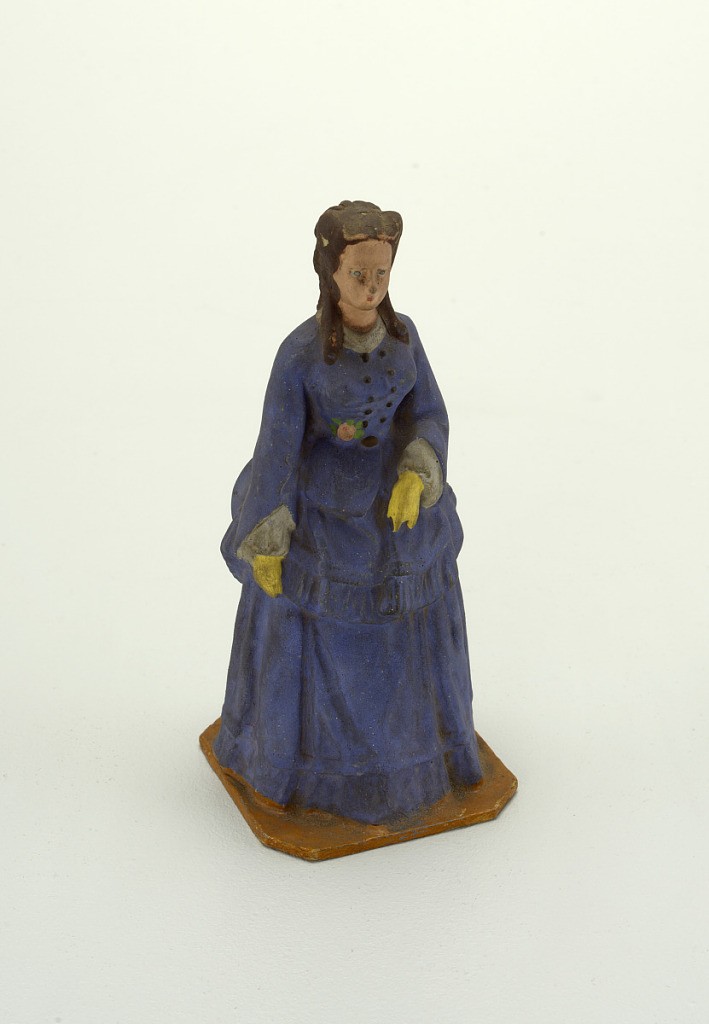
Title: Figure
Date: ca. 1840
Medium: composition board (possibly paper mache), molded & painted. Possible masonite base
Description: Standing figure of young woman in greyish blue dress, on octagonal base. Pannier and skirt with ruffles. Jacket with white collar, two rows of buttons. Sleeves wide at cuffs, trimmed with lace. Coiffure with long curls at back, two brought forward. Yellow gloves. Flower at waist.